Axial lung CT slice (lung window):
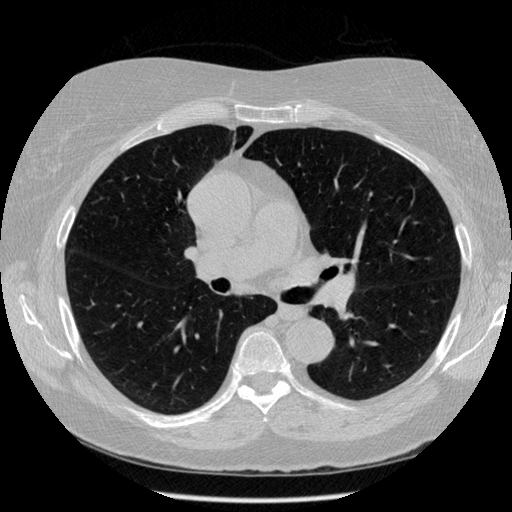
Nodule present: no